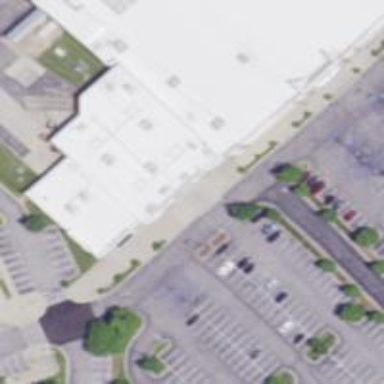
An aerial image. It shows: Retail building.